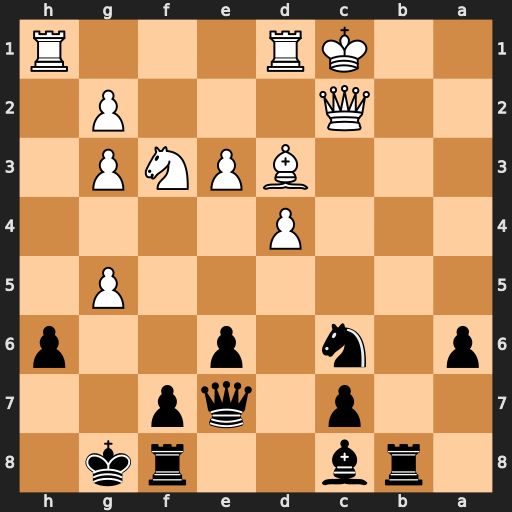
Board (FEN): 1rb2rk1/2p1qp2/p1n1p2p/6P1/3P4/3BPNP1/2Q3P1/2KR3R
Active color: b
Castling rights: -
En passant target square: -
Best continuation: Qa3+ Kd2 Rb2